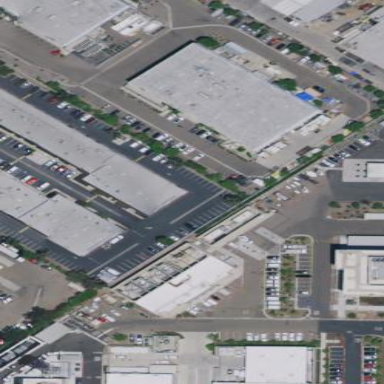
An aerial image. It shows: Industrial building.